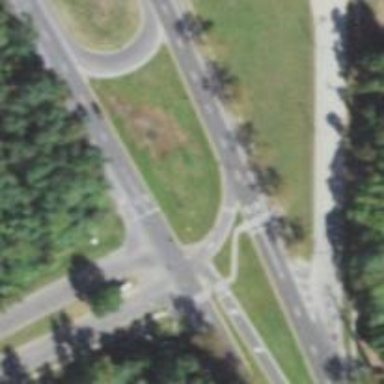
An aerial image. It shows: Secondary link road with asphalt surface.